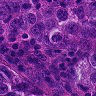
Metastatic tissue present: yes